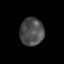
Tissue: skin
Cell type: Epithelial cells
Senescence score: 0.2871
Nuclear area (px): 643
Mean DAPI intensity: 77.068